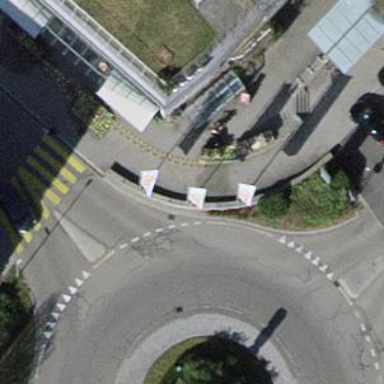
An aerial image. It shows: Road with steps.